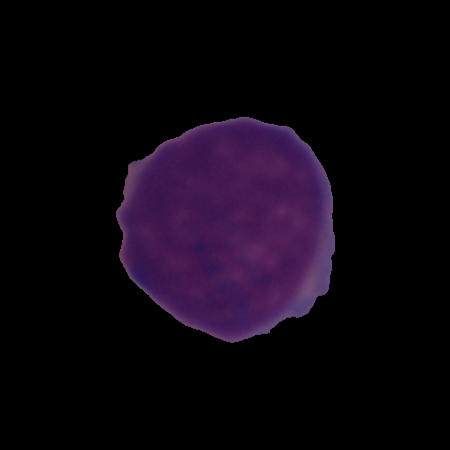
Label: cancer